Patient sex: M
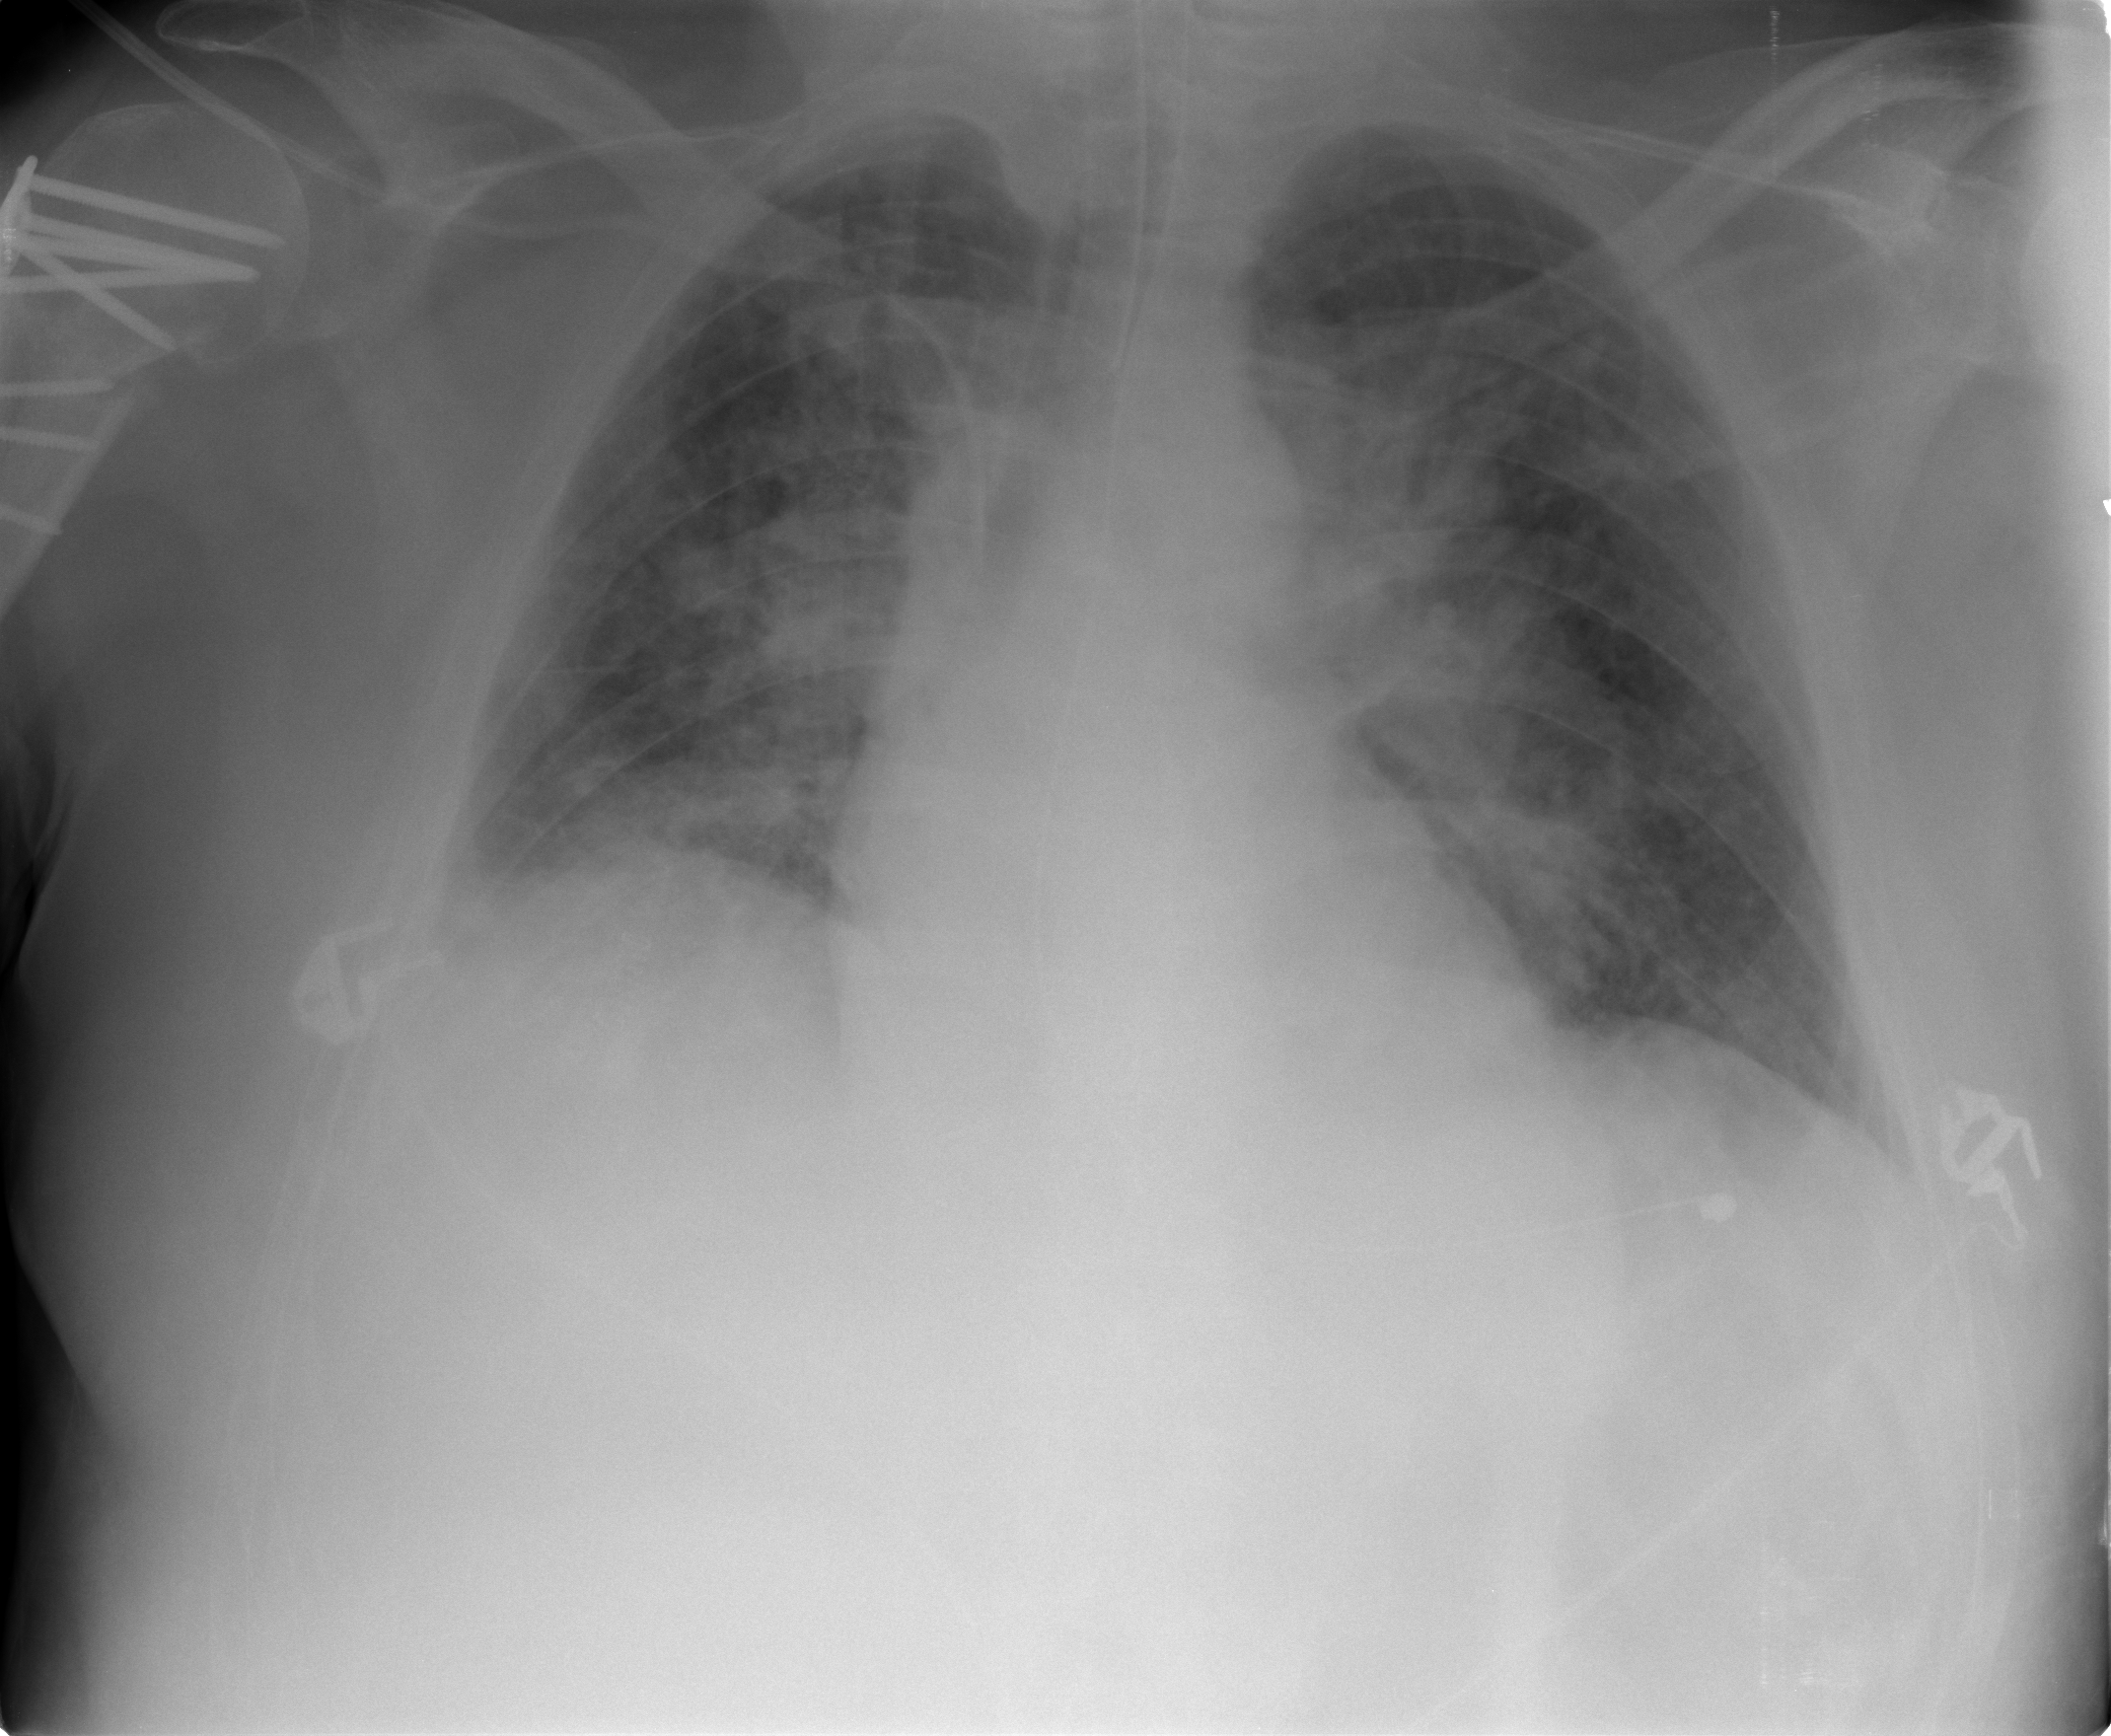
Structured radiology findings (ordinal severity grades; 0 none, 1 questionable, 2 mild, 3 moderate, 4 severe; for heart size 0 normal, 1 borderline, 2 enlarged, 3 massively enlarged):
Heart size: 0
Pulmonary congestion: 3
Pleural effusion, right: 0
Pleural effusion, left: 0
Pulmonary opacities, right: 3
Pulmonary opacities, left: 2
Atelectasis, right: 2
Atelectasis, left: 3